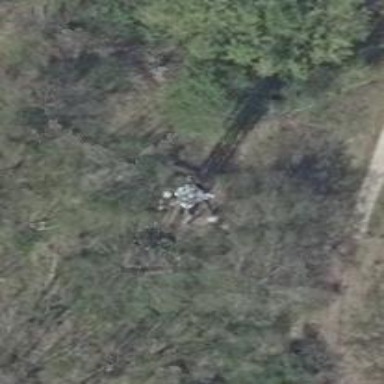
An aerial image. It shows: Communication tower.